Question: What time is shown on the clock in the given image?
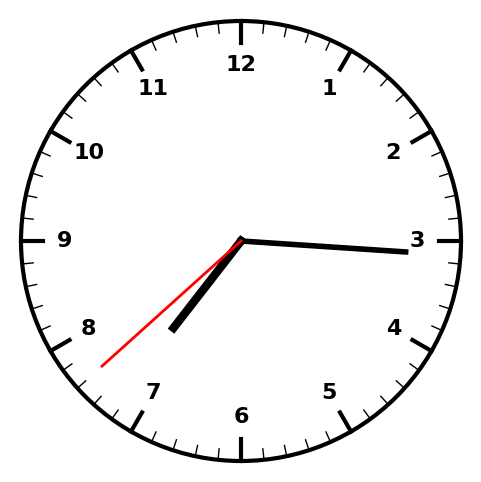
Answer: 07:15:38